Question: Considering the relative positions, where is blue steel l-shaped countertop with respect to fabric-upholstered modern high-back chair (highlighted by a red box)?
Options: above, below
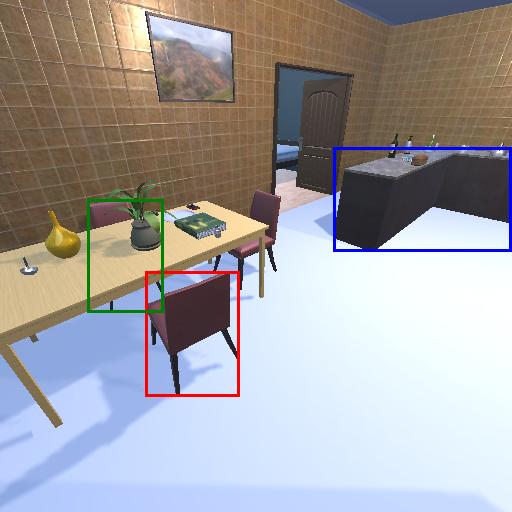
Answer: above